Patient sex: F
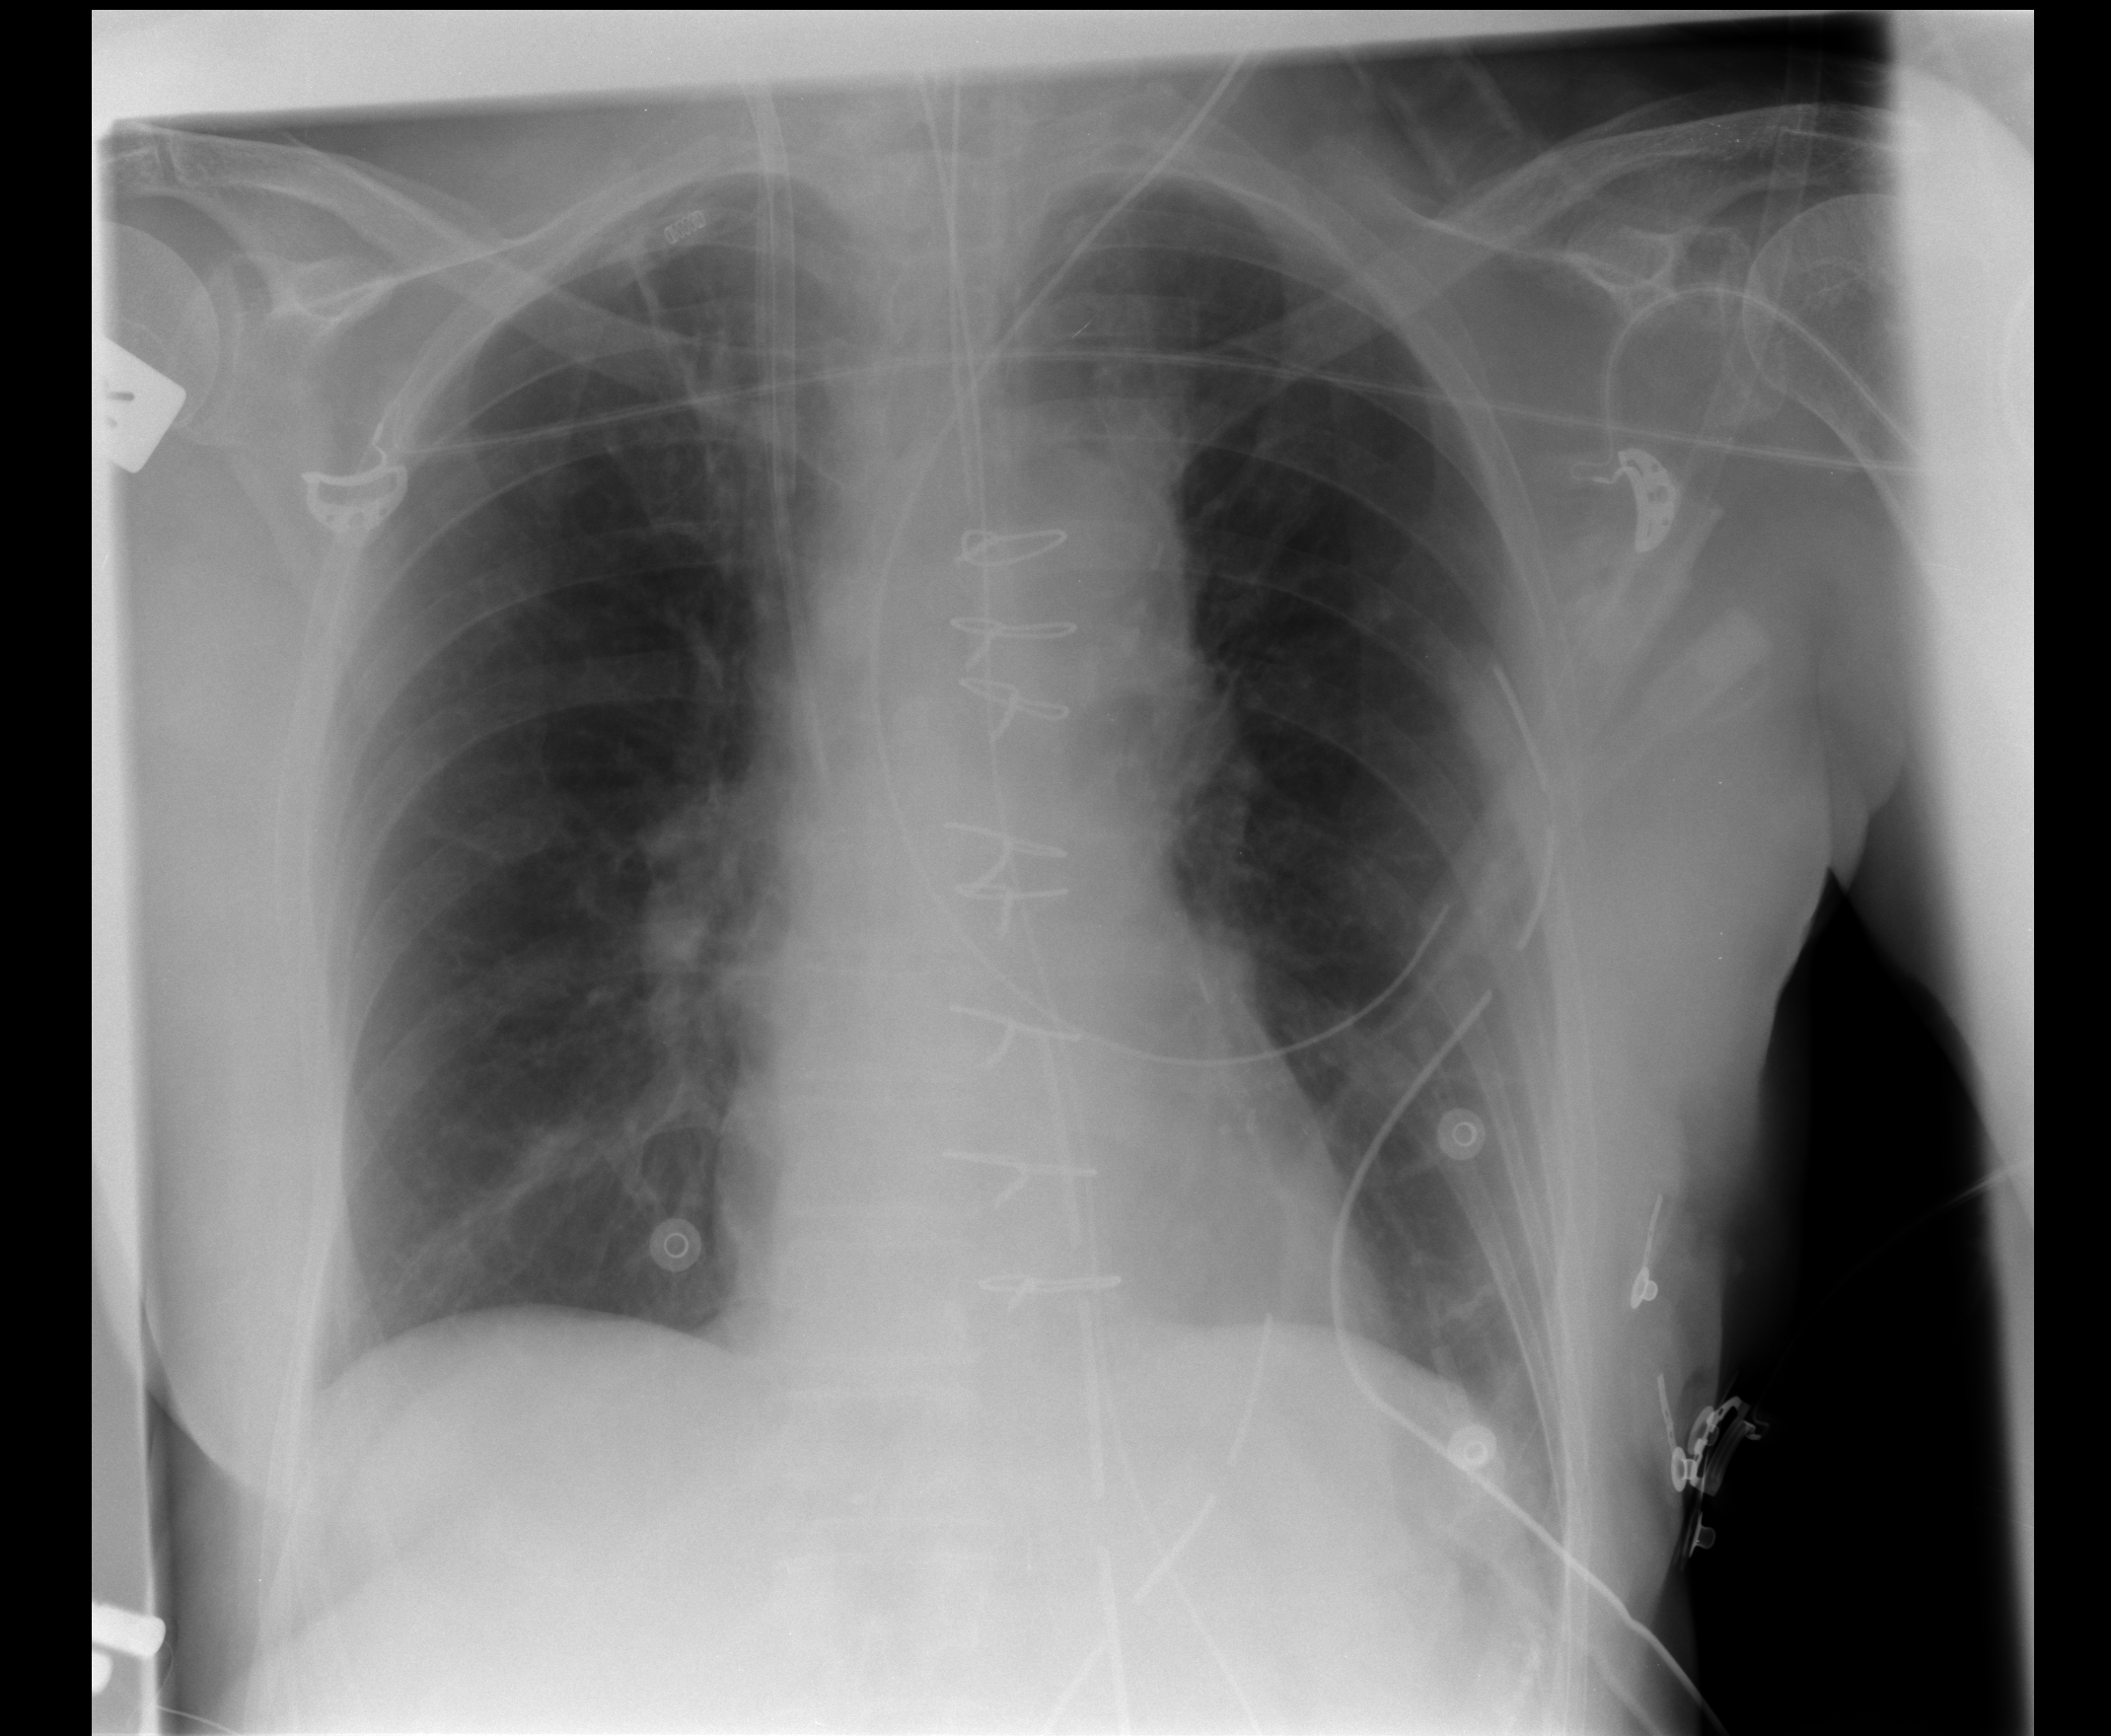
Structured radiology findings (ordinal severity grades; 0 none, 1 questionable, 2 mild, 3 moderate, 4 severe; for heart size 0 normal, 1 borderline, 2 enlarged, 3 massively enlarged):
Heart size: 0
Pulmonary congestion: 0
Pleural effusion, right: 0
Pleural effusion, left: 1
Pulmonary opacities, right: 0
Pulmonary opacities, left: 0
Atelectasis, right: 2
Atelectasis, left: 2